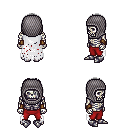
a pixel art fantasy rpg character, male body template, skeleton, white tattered cape, red pants, gray bangs hairstyle, chain hood, leather bracers, metal boots, four views (front, back, left, right), 2x2 character sprite sheet, small pixel art, hard edges, no anti-aliasing